Question: Is there any way we can update the web.config file while deploying the application on local IIS Server using task from Azure DevOps release Pipeline.
Below is the problem statement.
- - I want to update the Web.config file for database connections, external 3rd party URL, etc- I want to perform the same operations using 'WinRM - IIS Web App Deployment' Task
I know ideally this can be done using other tasks like 'Update Config' task present in AzureDevops Marketplace.
Can we achieve it using 'Web Deploy Parameter File' & 'Override Parameters' Options which are available in the 'WinRM - IIS Web App Deployment' Task.

Logs from the Task is available below:
'''
2019-07-24T14:08:09.5094037Z ##[debug]PowerShellHandler.Execute - AddParameter(WebDeployParamFile=E:\NewAgent\_work\r2\a/POC-ASP.NET-CI Build/drop/SampleWebApp.SetParameters.xml)
2019-07-24T14:08:09.5098039Z ##[debug]PowerShellHandler.Execute - AddParameter(OverRideParams=name="SampleWebAppDb-Web.config Connection String",value="new connectionstring"
2019-07-24T14:08:09.5100161Z name="TargetValueChange",value="Value is Changed")
2019-07-24T14:08:09.7289513Z ##[debug]Loading module from path 'E:\NewAgent\_work\_tasks\IISWebAppDeploy_50acc50f-7d15-470b-83c1-578b3f3eeba2\1.4.6\DeploymentSDK\InvokeRemoteDeployment.ps1'.
2019-07-24T14:08:09.7352020Z ##[debug]Dot-sourcing the script file 'E:\NewAgent\_work\_tasks\IISWebAppDeploy_50acc50f-7d15-470b-83c1-578b3f3eeba2\1.4.6\DeploymentSDK\InvokeRemoteDeployment.ps1'.
2019-07-24T14:08:09.7560871Z ##[debug]Entering script DeployIISWebApp.ps1
2019-07-24T14:08:09.7695237Z ##[debug]machinesList = localhost
2019-07-24T14:08:09.7696254Z ##[debug]adminUserName = desktop-0dnhide\hp
2019-07-24T14:08:09.7698716Z ##[debug]winrmProtocol = Http
2019-07-24T14:08:09.7699874Z ##[debug]testCertificate = true
2019-07-24T14:08:09.7702175Z ##[debug]webDeployPackage = E:\NewAgent\_work\r2\a/POC-ASP.NET-CI Build/drop/SampleWebApp.zip
2019-07-24T14:08:09.7702410Z ##[debug]webDeployParamFile = E:\NewAgent\_work\r2\a/POC-ASP.NET-CI Build/drop/SampleWebApp.SetParameters.xml
2019-07-24T14:08:09.7703755Z ##[debug]overRideParams = name="SampleWebAppDb-Web.config Connection String",value="new connectionstring"
2019-07-24T14:08:09.7703971Z name="TargetValueChange",value="Value is Changed"
2019-07-24T14:08:09.7705526Z ##[debug]websiteName = MainApp/APP1
2019-07-24T14:08:09.7706521Z ##[debug]removeAdditionalFiles = false
2019-07-24T14:08:09.7708165Z ##[debug]excludeFilesFromAppData = false
2019-07-24T14:08:09.7708778Z ##[debug]takeAppOffline = false
2019-07-24T14:08:09.7710018Z ##[debug]additionalArguments =
2019-07-24T14:08:09.7710541Z ##[debug]deployInParallel = true
2019-07-24T14:08:09.7761001Z ##[debug]Triming inputs for excess spaces, double quotes
2019-07-24T14:08:09.8269846Z ##[debug]Executing main function in MsDeployOnTargetMachines : Execute-Main -WebDeployPackage "E:\NewAgent\_work\r2\a/POC-ASP.NET-CI Build/drop/SampleWebApp.zip" -WebDeployParamFile "E:\NewAgent\_work\r2\a/POC-ASP.NET-CI Build/drop/SampleWebApp.SetParameters.xml" -OverRideParams "name='"SampleWebAppDb-Web.config Connection String'",value='"new connectionstring'"
2019-07-24T14:08:09.8270269Z name='"TargetValueChange'",value='"Value is Changed'"" -WebsiteName "MainApp/APP1" -RemoveAdditionalFiles false -ExcludeFilesFromAppData false -TakeAppOffline false -AdditionalArguments ""
2019-07-24T14:08:09.8566125Z Starting deployment of IIS Web Deploy Package : E:\NewAgent\_work\r2\a/POC-ASP.NET-CI Build/drop/SampleWebApp.zip
2019-07-24T14:08:09.8566522Z
2019-07-24T14:08:09.8566618Z
2019-07-24T14:08:09.8721777Z ##[debug]Entered Invoke-RemoteDeployment function
2019-07-24T14:08:09.8722346Z ##[debug]machinesList = localhost
2019-07-24T14:08:09.8723967Z ##[debug]adminUserName = desktop-0dnhide\hp
2019-07-24T14:08:09.8725568Z ##[debug]protocol = Http
2019-07-24T14:08:09.8769871Z ##[debug]Creating credentials object for connecting to remote host
2019-07-24T14:08:09.8918408Z ##[debug]Tokenizing machine name and port, to create dictonary
2019-07-24T14:08:09.9235805Z ##[debug]Splitting machine name and port into tokens
2019-07-24T14:08:10.0182997Z ##[debug]Using skipCA = True
2019-07-24T14:08:10.0194123Z ##[debug]Using useHttp = True
2019-07-24T14:08:10.0216648Z Performing deployment in parallel on all the machines.
2019-07-24T14:08:10.0217058Z
2019-07-24T14:08:10.0217233Z
2019-07-24T14:08:10.0309977Z Deployment started for machine: localhost with port 5985.
2019-07-24T14:08:10.0316467Z
2019-07-24T14:08:10.0317179Z
2019-07-24T14:08:10.2247380Z ##[debug]Exporting function 'New-PSWorkflowSession'.
2019-07-24T14:08:10.2250179Z ##[debug]Exporting alias 'nwsn'.
2019-07-24T14:08:30.8101839Z ##[debug]Processed: ##vso[task.setprogress value=-1;]
2019-07-24T14:08:30.8185994Z Deployment status for machine localhost : Passed
2019-07-24T14:08:30.8186905Z
2019-07-24T14:08:30.8187252Z
2019-07-24T14:08:30.8221717Z
2019-07-24T14:08:30.8223208Z Deployment started on target machine...
2019-07-24T14:08:30.8223964Z
2019-07-24T14:08:30.8225201Z Entering script MsDeployOnTargetMachines.ps1
2019-07-24T14:08:30.8226227Z
2019-07-24T14:08:30.8226516Z Entering Execute-Main function
2019-07-24T14:08:30.8226760Z
2019-07-24T14:08:30.8226994Z WebDeployPackage = E:\NewAgent\_work\r2\a/POC-ASP.NET-CI Build/drop/SampleWebApp.zip
2019-07-24T14:08:30.8227565Z
2019-07-24T14:08:30.8228092Z WebDeployParamFile = E:\NewAgent\_work\r2\a/POC-ASP.NET-CI Build/drop/SampleWebApp.SetParameters.xml
2019-07-24T14:08:30.8228215Z
2019-07-24T14:08:30.8228421Z OverRideParams = name="SampleWebAppDb-Web.config Connection String",value="new connectionstring"
2019-07-24T14:08:30.8228607Z name="TargetValueChange",value="Value is Changed"
2019-07-24T14:08:30.8232239Z
2019-07-24T14:08:30.8232354Z ##[command]"C:\Program Files\IIS\Microsoft Web Deploy V3\msDeploy.exe" -verb:getParameters -source:package='E:\NewAgent\_work\r2\a/POC-ASP.NET-CI Build/drop/SampleWebApp.zip'
2019-07-24T14:08:30.8233350Z
2019-07-24T14:08:30.8233526Z MsDeploy command line arguments: -verb:sync -source:package="E:\NewAgent\_work\r2\a/POC-ASP.NET-CI Build/drop/SampleWebApp.zip" -dest:auto -setParamFile="E:\NewAgent\_work\r2\a/POC-ASP.NET-CI Build/drop/SampleWebApp.SetParameters.xml" -setParam:name="SampleWebAppDb-Web.config Connection String",value="new connectionstring" -setParam:name="TargetValueChange",value="Value is Changed" -setParam:name="IIS Web Application Name",value="MainApp/APP1" -enableRule:DoNotDeleteRule -retryAttempts:3 -retryInterval:3000
2019-07-24T14:08:30.8233600Z
2019-07-24T14:08:30.8233781Z Deploying website. Running command: "C:\Program Files\IIS\Microsoft Web Deploy V3\msDeploy.exe" -verb:sync -source:package="E:\NewAgent\_work\r2\a/POC-ASP.NET-CI Build/drop/SampleWebApp.zip" -dest:auto -setParamFile="E:\NewAgent\_work\r2\a/POC-ASP.NET-CI Build/drop/SampleWebApp.SetParameters.xml" -setParam:name="SampleWebAppDb-Web.config Connection String",value="new connectionstring" -setParam:name="TargetValueChange",value="Value is Changed" -setParam:name="IIS Web Application Name",value="MainApp/APP1" -enableRule:DoNotDeleteRule -retryAttempts:3 -retryInterval:3000
'''
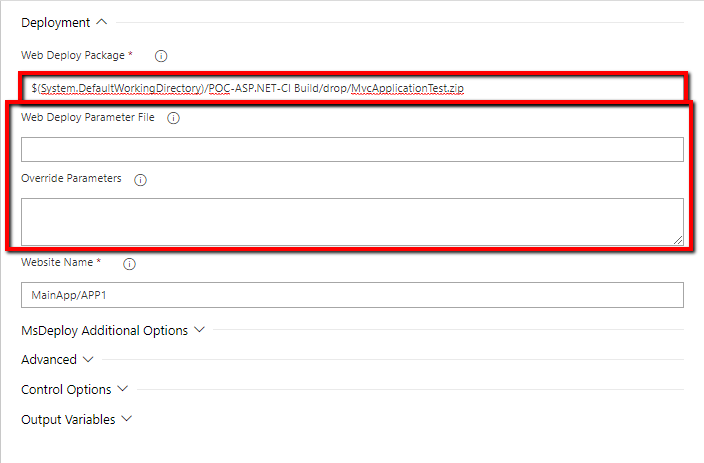
Answer: You can override parameters value by specifying them in Override Parameters. For example:
Web.config:
'''
<connectionStrings>
<add name="DefaultConnection" connectionString="old string" providerName="System.Data.SqlClient" />
</connectionStrings>
<appSettings>
<add key="webpages:Version" value="3.0.0.0" />
<add key="webpages:Enabled" value="false" />
<add key="ClientValidationEnabled" value="true" />
<add key="UnobtrusiveJavaScriptEnabled" value="true" />
<add key="email" value="default@example.com"/>
<add key="url" value="example.com"/>
</appSettings>
'''
Parameters.xml:
'''
<?xml version="1.0" encoding="utf-8" ?>
<parameters>
<parameter name="email" description="description">
<parameterEntry kind="XmlFile"
scope="\web.config$"
match="/configuration/appSettings/add[@key='email']/@value" />
</parameter>
<parameter name="url" description="description">
<parameterEntry kind="XmlFile"
scope="\web.config$"
match="/configuration/appSettings/add[@key='url']/@value" />
</parameter>
</parameters>
'''
Create MSDeploy package during build (Visual Studio Build/MSBuild task):
<URL>
'''
/p:SkipInvalidConfigurations=true /p:DeployOnBuild=true /p:WebPublishMethod=Package /p:PackageLocation="$(build.artifactstagingdirectory)" /P:PackageTempRootDir=""
'''
Then, it will generates these files:
<URL>
Content of xx.SetParameters.xml:
'''
<?xml version="1.0" encoding="UTF-8"?>
<parameters>
<setParameter value="" name="email"/>
<setParameter value="" name="url"/>
<setParameter value="Data Source=old string" name="DefaultConnection-Web.config Connection String"/>
</parameters>
'''
Override Parameters of WinRM-IIS Web App Deployment task:
<URL>
'''
name="DefaultConnection-Web.config Connection String",value="new connectionstring"
name="email",value="newmail@xx.com"
name="url",value="newurl"
'''